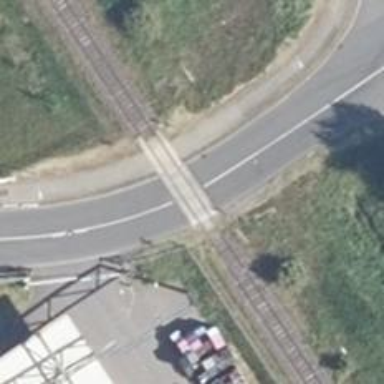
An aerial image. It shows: Railway level crossing.